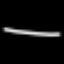
Label: line